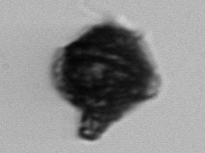
Label: Gonyaulax